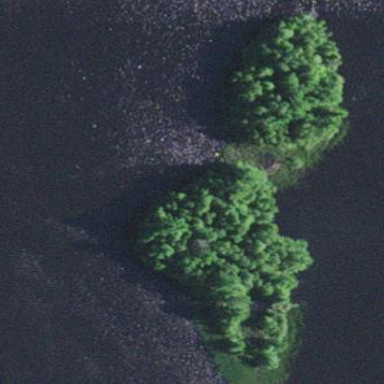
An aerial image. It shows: Island covered with woodland.